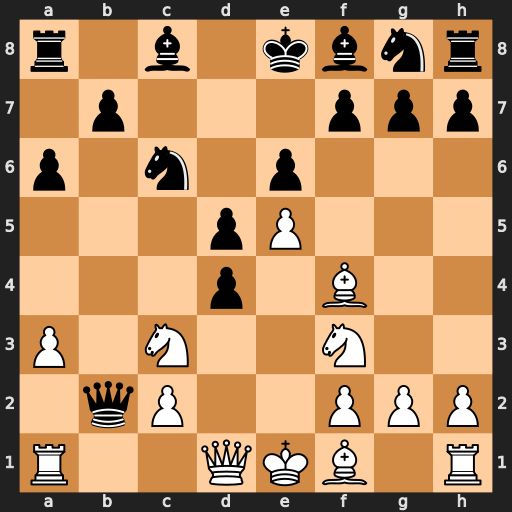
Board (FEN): r1b1kbnr/1p3ppp/p1n1p3/3pP3/3p1B2/P1N2N2/1qP2PPP/R2QKB1R
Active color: w
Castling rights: KQkq
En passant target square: -
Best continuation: Na4 Qxa1 Qxa1